Question: Please help me to make this work.
I have several .txt files and each one starts with:
'''
<TABLE class="meta-attributes__table" border="0" cellspacing="0"
cellpadding="0">
'''
I need to replace only the first newline in each file so that the result to look like this

but without touching the rest of the newlines in the file.
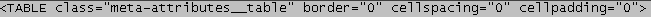
Answer: Find: '^([^
]*)
'
Replace: '$1'
Use 'verbatinum' mode with '@'.